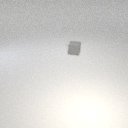
small gray rubber cube